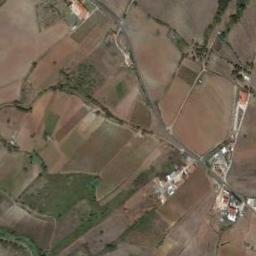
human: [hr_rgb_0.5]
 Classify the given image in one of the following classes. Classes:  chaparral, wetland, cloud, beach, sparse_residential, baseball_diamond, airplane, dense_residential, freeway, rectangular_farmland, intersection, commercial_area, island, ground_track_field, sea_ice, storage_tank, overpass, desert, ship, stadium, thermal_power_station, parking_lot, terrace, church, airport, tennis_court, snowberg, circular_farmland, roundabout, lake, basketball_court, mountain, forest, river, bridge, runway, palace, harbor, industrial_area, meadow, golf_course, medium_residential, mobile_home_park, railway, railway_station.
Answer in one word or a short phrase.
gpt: terrace